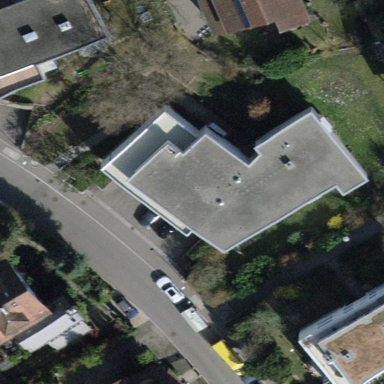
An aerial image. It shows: Balcony as part of building.